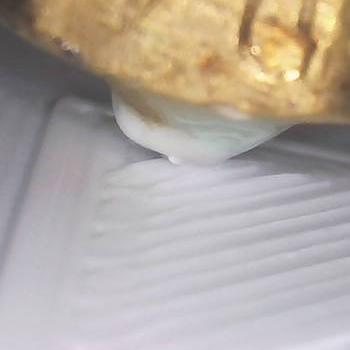
Flow rate: 84%